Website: apple
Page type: billing-address
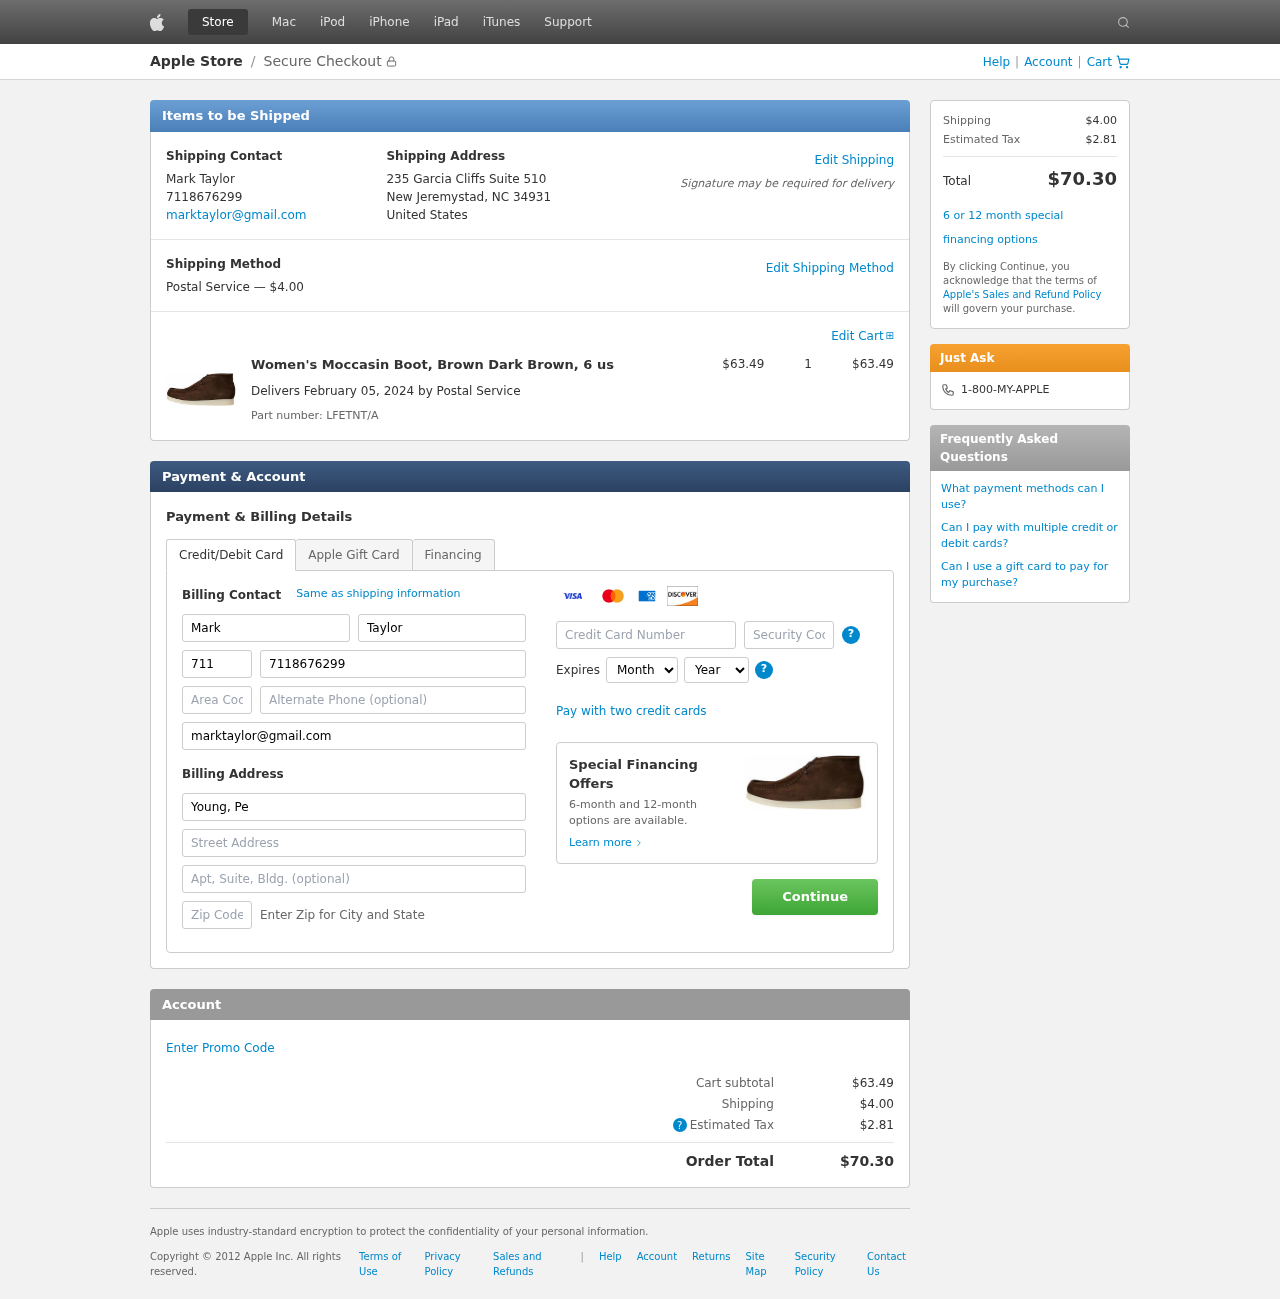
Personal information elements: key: PII_CARD_CVV
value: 944
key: PII_CARD_EXPIRY_MONTH
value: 02
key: PII_CARD_EXPIRY_YEAR
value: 27
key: PII_CARD_NUMBER
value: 4087 5552 4096 0402
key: PII_CITY_STATE_ZIP
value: New Jeremystad, NC 34931
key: PII_COMPANY
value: Young, Perkins and Clark
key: PII_COUNTRY
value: United States
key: PII_EMAIL
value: marktaylor@gmail.com
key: PII_FIRSTNAME
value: Mark
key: PII_FULLNAME
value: Mark Taylor
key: PII_LASTNAME
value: Taylor
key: PII_PHONE
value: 7118676299
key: PII_PHONE_AREA
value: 711
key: PII_STREET
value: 235 Garcia Cliffs Suite 510
Product elements: key: PRODUCT1_NAME
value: Women's Moccasin Boot, Brown Dark Brown, 6 us
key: PRODUCT1_PRICE
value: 63.49
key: PRODUCT1_QUANTITY
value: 1
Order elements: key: ORDER_SHIPPING_COST
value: $4.00
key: ORDER_SUBTOTAL
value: $63.49
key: ORDER_DELIVERY_DATE
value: February 05, 2024
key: ORDER_PART_NUMBER
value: LFETNT/A
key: ORDER_TAX
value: $2.81
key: ORDER_TOTAL
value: $70.30